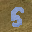
Label: 5